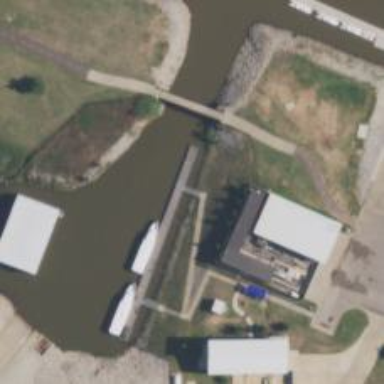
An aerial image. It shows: Footway leading to pier with mooring facilities.